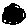
Label: moon